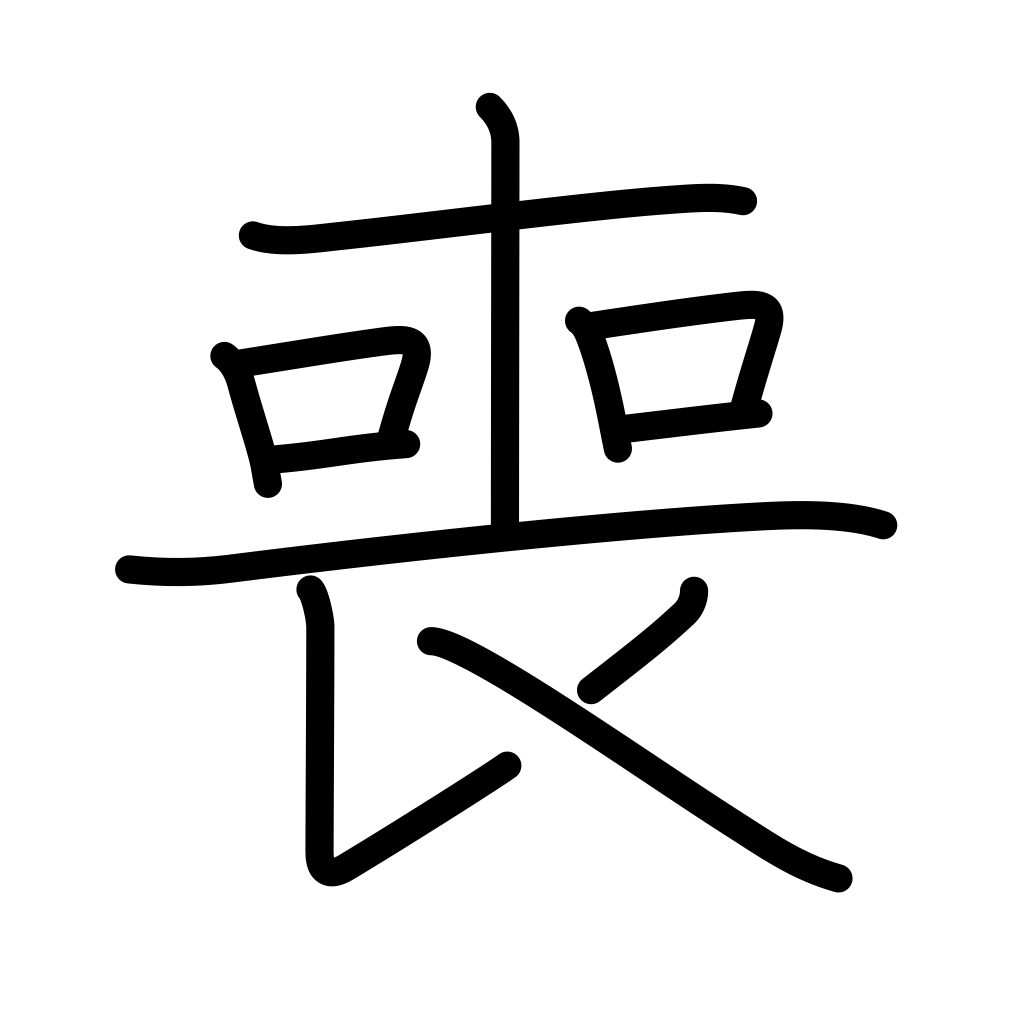
Meaning: miss, mourning